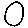
Label: circle